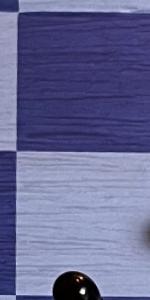
Label: Empty